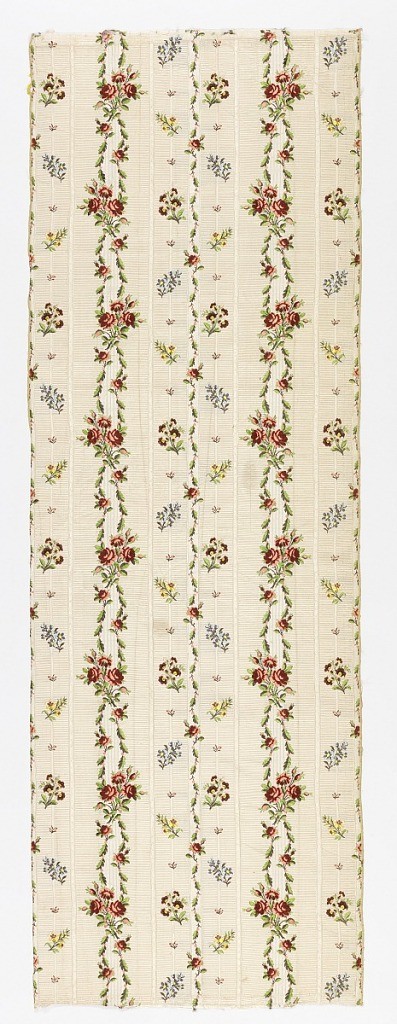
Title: Bedcover
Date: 1750–1800
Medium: silk Technique: plain compound weave, brocaded
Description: Bedspread made in 19th century from old fabric and two fragments of same material. White ribbed silk with vertical taffeta stripes. Brocaded design, in polychrome silks and rose and red chenille, of serpentine rose vines (over taffeta areas) and scattered floral sprays.